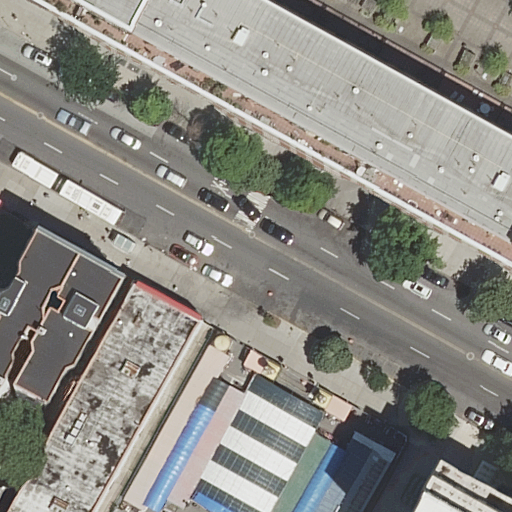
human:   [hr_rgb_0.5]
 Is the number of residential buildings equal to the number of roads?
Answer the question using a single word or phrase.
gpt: no

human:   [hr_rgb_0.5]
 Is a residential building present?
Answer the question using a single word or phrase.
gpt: yes

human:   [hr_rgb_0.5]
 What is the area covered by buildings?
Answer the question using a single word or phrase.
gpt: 2188m2

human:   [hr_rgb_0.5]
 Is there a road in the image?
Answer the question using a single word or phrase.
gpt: yes

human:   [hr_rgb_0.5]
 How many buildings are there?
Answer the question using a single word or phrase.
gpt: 6

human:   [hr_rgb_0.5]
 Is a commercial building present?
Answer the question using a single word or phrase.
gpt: no

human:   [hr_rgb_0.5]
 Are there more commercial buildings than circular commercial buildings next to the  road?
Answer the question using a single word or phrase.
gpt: no

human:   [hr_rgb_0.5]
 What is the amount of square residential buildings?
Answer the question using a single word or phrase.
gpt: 0

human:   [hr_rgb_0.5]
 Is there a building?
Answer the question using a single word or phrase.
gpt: yes

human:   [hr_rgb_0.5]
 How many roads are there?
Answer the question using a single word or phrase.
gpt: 1

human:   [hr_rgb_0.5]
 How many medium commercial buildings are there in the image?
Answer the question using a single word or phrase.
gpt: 0

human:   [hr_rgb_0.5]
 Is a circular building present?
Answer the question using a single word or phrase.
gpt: no

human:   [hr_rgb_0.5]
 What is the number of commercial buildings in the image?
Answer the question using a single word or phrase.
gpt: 0

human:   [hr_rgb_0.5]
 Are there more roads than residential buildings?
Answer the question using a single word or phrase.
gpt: no

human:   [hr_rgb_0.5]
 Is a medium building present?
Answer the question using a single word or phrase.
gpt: yes

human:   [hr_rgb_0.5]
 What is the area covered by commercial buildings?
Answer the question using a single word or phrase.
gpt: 0m2

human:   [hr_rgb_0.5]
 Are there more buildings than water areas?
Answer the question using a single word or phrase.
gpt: yes

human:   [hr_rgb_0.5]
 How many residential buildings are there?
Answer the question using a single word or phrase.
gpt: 6

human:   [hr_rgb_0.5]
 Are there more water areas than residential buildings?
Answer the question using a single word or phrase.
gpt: no

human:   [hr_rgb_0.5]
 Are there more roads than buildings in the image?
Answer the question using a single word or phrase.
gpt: no

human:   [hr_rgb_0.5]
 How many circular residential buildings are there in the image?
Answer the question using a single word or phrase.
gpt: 0

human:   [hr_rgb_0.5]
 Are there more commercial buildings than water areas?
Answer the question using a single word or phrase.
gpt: no

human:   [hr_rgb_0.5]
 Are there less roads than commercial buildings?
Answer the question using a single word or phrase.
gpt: no

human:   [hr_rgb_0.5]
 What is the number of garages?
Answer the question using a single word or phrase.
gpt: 0

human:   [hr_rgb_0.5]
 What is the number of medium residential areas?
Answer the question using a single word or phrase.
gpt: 0

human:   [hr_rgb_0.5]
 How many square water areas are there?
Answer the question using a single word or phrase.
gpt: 0

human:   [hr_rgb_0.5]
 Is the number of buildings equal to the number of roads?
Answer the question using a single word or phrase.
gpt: no

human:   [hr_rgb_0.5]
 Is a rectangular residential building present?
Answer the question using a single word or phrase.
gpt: yes

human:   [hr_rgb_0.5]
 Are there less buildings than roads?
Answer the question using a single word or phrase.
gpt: no

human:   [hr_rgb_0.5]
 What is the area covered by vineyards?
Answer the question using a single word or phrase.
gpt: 0m2

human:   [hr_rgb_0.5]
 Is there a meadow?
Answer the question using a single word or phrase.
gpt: no

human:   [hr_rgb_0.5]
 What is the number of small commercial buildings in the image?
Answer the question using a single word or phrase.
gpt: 0

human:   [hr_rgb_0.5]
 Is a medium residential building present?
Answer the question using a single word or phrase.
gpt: yes

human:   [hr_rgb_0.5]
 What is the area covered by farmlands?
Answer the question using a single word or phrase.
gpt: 0m2

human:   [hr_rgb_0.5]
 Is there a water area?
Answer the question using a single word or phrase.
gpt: no

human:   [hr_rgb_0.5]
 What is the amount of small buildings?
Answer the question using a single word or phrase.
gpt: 2

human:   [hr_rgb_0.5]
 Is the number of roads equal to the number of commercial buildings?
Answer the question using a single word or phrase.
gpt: no

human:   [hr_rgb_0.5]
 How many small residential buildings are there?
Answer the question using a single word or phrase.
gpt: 2

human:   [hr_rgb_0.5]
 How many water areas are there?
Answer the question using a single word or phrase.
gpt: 0

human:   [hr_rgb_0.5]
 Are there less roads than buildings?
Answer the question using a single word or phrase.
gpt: yes

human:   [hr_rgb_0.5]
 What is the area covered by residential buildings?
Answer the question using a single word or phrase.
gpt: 2188m2

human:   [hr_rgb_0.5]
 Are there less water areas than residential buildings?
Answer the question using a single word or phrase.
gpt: yes

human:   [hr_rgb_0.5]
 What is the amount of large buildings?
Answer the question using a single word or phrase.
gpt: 1

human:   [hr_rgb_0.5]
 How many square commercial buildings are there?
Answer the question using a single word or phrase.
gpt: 0

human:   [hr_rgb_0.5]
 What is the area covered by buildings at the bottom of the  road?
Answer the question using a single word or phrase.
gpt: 738m2

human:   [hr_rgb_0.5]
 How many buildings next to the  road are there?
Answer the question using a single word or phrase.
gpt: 6

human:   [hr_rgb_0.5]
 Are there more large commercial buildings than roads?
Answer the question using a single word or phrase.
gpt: no

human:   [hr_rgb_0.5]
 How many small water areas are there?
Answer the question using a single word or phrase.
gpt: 0

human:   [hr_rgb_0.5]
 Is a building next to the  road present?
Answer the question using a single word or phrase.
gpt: yes

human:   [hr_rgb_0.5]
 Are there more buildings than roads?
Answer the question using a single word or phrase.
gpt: yes

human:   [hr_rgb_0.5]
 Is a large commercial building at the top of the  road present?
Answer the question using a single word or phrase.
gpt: no

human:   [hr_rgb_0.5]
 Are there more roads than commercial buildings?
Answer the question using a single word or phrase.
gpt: yes

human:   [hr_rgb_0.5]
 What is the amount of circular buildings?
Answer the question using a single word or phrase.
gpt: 0

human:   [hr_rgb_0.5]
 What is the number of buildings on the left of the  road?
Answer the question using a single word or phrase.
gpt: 4

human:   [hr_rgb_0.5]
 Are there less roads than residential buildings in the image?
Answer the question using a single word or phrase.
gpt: yes

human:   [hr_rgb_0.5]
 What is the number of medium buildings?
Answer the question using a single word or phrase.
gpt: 3

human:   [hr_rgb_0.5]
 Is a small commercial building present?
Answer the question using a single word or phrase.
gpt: no

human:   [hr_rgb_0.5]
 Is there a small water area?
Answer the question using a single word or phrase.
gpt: no

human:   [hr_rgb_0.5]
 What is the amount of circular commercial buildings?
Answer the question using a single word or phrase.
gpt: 0

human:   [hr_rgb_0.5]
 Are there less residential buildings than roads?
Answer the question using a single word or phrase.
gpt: no

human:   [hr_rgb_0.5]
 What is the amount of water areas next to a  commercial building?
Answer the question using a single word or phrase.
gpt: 0

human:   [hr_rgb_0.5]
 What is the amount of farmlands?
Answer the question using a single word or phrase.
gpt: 0

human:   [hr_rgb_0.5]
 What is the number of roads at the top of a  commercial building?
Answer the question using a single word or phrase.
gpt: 0

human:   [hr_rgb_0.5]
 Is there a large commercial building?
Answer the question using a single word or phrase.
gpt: no